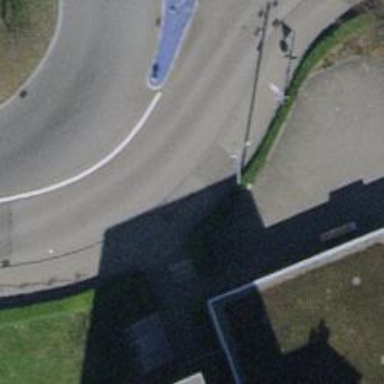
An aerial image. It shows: Sidewalk along the footway.